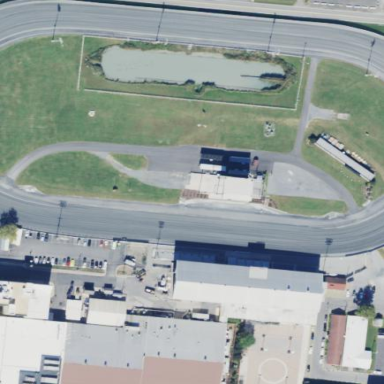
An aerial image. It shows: Asphalt raceway designed for motor sports.